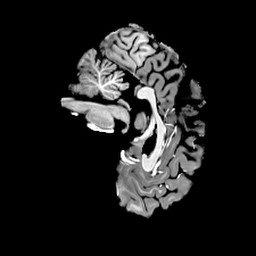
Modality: T1w
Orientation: sagittal
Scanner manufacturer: siemens
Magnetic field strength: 7 T